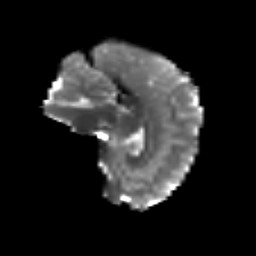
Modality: T2w
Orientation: sagittal
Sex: male
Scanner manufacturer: siemens
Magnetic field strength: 3 T
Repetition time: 5 s
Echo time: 0.071 s